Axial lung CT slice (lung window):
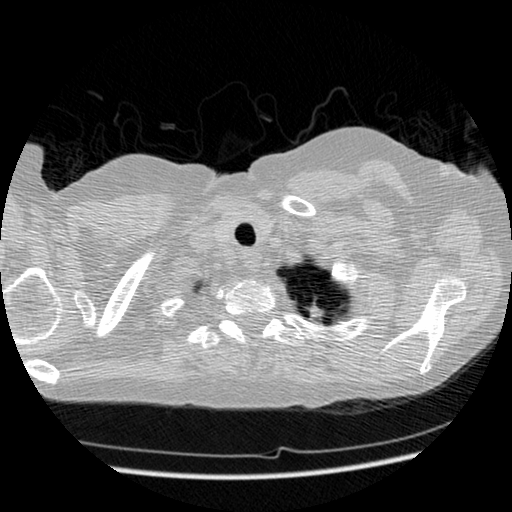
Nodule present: yes
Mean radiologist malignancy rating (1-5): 1